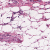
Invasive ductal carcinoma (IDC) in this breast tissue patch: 0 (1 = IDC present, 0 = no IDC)